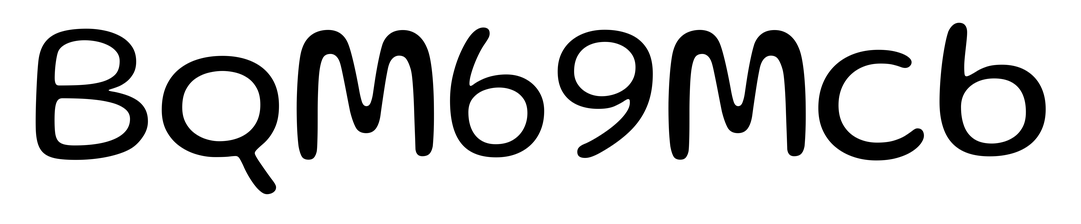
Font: Gluten_Light